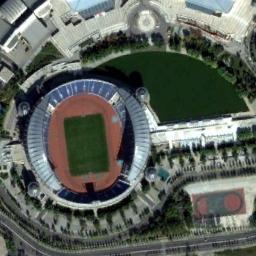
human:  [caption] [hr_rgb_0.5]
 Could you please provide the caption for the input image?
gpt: The stadium is on the grass next to some buildings and trees .

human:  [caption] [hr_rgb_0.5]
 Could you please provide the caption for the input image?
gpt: Lakes, Vegetation and buildings next to the circular stadium .

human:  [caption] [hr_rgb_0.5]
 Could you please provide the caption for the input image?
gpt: There is a baseball field between the two roads .

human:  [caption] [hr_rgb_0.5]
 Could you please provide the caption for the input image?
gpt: There are many trees beside the stadium .

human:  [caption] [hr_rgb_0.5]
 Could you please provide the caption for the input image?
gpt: The stadium is beside a lake .